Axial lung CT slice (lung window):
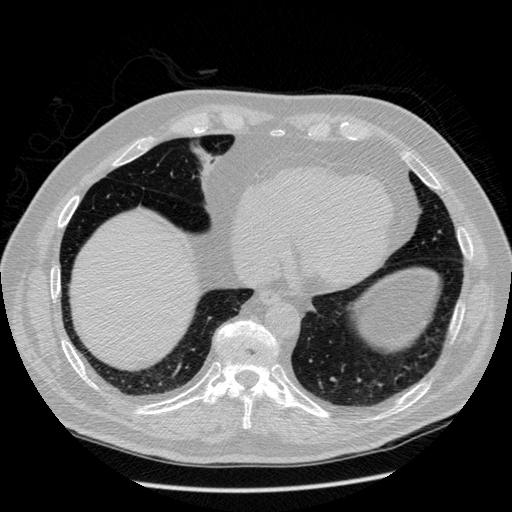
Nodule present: no